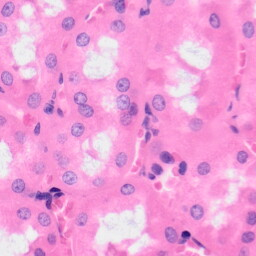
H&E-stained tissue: Kidney